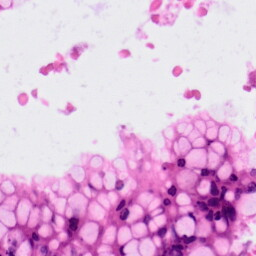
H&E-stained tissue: Colon